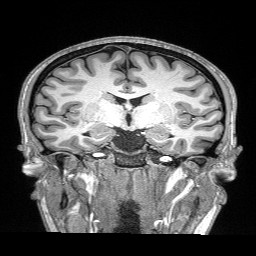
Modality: T1w
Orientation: sagittal